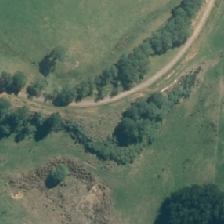
Land cover: deciduous_hardwood